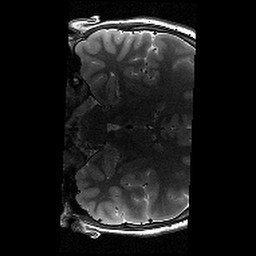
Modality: T2w
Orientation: coronal
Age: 11
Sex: male
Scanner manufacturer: siemens
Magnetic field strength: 3 T
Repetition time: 9.23 s
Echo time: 0.067 s